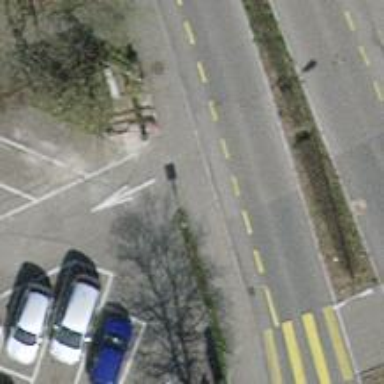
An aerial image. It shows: Road serving as parking aisle.